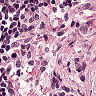
Metastatic tissue present: no